Question: I've got a custom CloudWatch metric based on a historical value, so I'm publishing them with explicit timestamps. I've seen an issue using both the C# and PowerShell APIs where I don't see all my metrics right away.
In the example below, I'm creating sample points for every hour for the past two weeks, but I only see the last ~48 hours in my graph in the CloudWatch console.
'''
Initialize-AWSDefaults
$cwNamespace = 'Historical CW Sanity Check'
# generate some data
$now = [DateTime]::Now.ToUniversalTime()
$startTime = $now - [TimeSpan]::FromDays(14)
$t = $startTime
$x = 0
while ($t -le $now)
{
$t += [TimeSpan]::FromHours(1)
$datum = New-Object -TypeName 'Amazon.CloudWatch.Model.MetricDatum'
$datum.Unit = [Amazon.CloudWatch.StandardUnit]::Count
$datum.Value = 2 * $x
$datum.Timestamp = $t
$datum.MetricName = 'Test 2'
$x +=1.0
Write-Host "($t, $x)"
Write-CWMetricData -Namespace $cwNamespace -MetricData $datum
}
'''

From the docs, I thought it supported up to two weeks' worth of historical data. I'm wondering why I see the new points before the old points (or if the old points are going to show up at all). It looks like I'm only getting two days' worth.
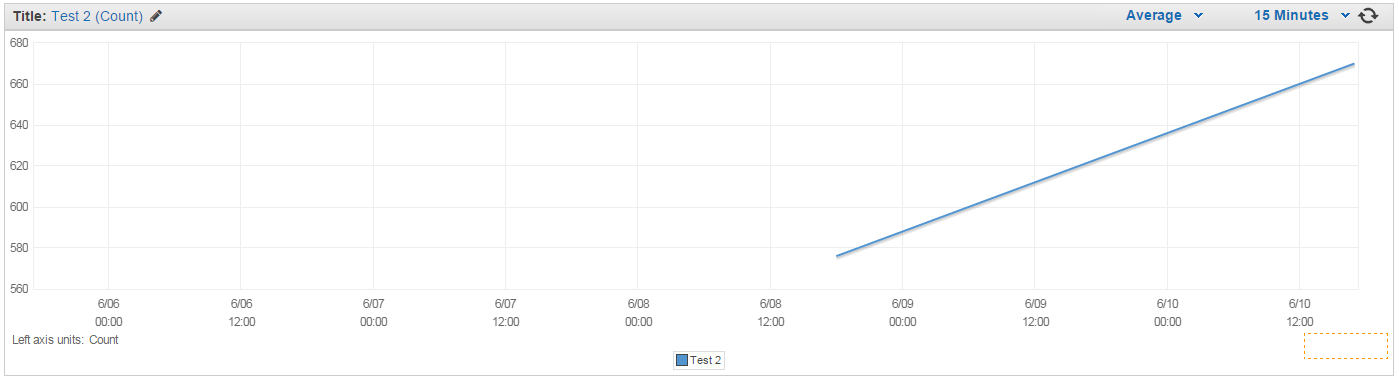
Answer: From the help text on 'Write-CWMetricData':
> '''
Data that is timestamped 24 hours or more in the past may
take in excess of 48 hours to become available from submission time using
GetMetricStatistics.
'''
I'm betting the same limit holds true for the graphs in the Console.